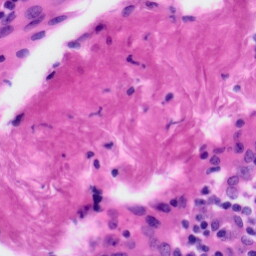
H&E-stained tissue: Tonsil